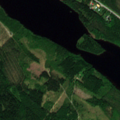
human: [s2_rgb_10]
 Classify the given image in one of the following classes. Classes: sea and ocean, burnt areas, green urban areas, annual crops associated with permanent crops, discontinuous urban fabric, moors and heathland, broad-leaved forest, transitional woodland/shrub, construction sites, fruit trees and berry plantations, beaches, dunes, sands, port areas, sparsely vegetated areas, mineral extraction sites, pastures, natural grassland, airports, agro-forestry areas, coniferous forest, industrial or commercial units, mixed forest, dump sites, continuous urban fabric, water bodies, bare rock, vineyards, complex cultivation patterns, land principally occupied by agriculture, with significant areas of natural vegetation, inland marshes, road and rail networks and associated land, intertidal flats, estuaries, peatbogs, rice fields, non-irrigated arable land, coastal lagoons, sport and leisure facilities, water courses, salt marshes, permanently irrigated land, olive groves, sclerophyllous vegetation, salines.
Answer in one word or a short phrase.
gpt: coniferous forest, mixed forest, transitional woodland/shrub, water bodies